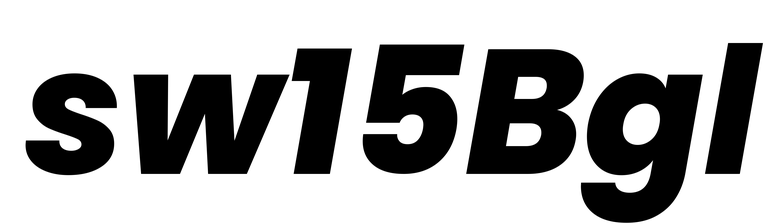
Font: Poppins-ExtraBoldItalic